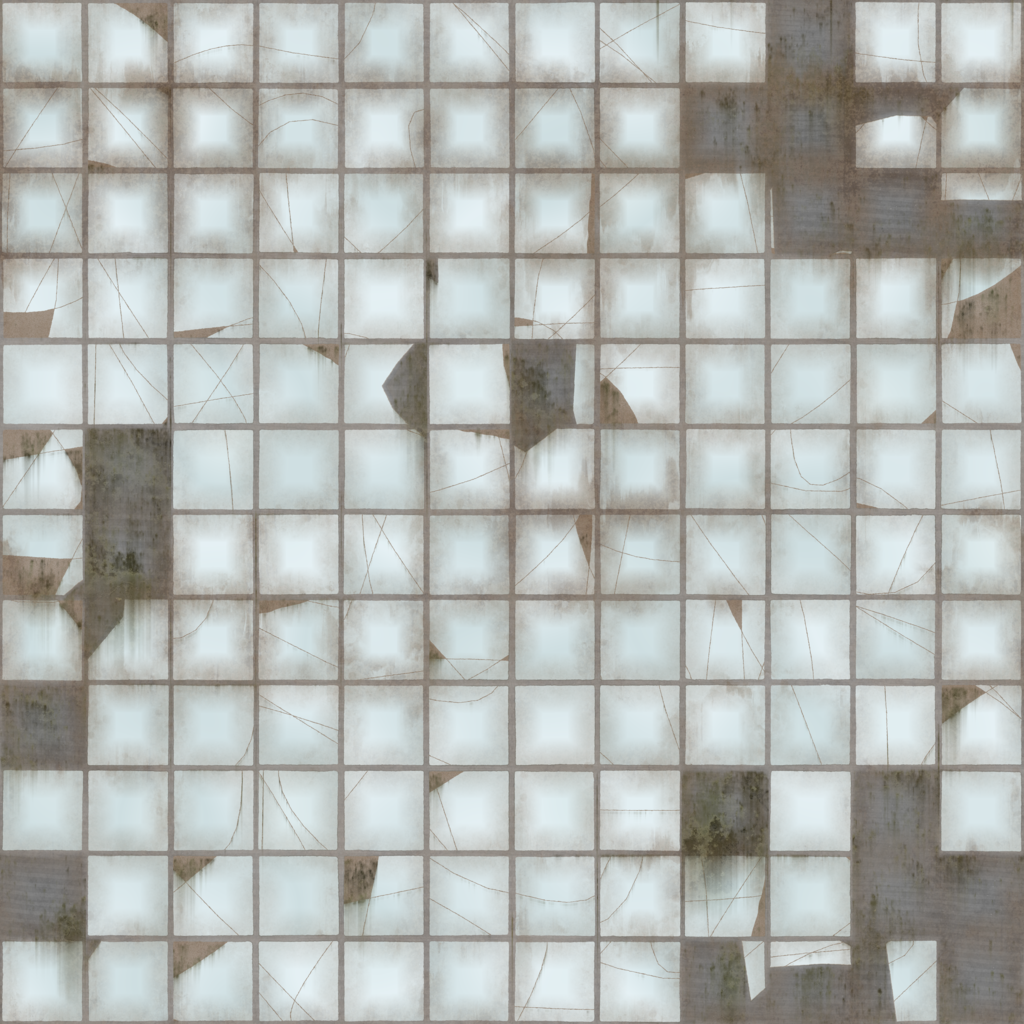
Texture map type: Color